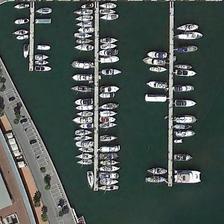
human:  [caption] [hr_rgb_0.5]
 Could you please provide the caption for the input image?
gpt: many boats are orderly in a port near a wharf .

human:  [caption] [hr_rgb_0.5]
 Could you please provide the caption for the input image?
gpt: many boats are orderly in a port near a wharf .

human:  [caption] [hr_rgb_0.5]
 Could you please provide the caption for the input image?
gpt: many boats are orderly in a port near a wharf .

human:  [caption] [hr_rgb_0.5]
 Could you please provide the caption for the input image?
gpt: many boats are orderly in a port near a wharf .

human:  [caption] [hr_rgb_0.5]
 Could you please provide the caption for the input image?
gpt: many boats are orderly in a port near a wharf .